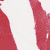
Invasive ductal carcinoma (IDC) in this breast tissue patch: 0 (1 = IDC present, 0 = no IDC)